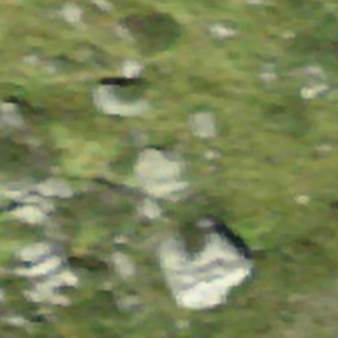
Label: bouldering_area